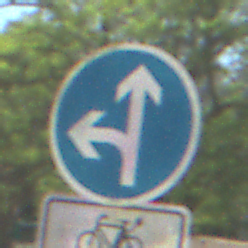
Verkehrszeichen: VorgeschriebeneFahrtrichtungGeradeausOderLinks
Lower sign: EinspurigeFahrzeugeFrei6
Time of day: Midday
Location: Outdoor (Nature)
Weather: Clear
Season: NotSpecified
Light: Natural